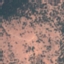
Land use / land cover: PermanentCrop